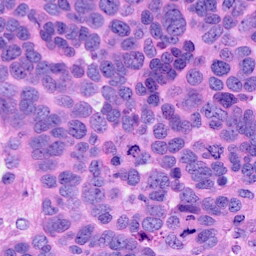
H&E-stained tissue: Ovarian